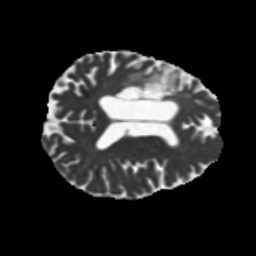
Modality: MD
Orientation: axial
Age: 68
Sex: female
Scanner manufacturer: siemens
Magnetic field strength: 3 T
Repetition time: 5.25 s
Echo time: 0.08 s